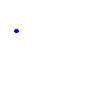
Particle: pion